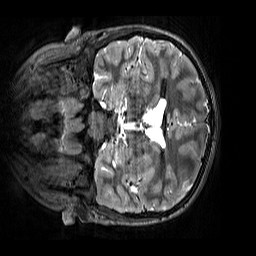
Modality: T2w
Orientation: coronal
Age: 10
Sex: male
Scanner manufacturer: siemens
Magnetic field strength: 3 T
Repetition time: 3.2 s
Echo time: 0.408 s